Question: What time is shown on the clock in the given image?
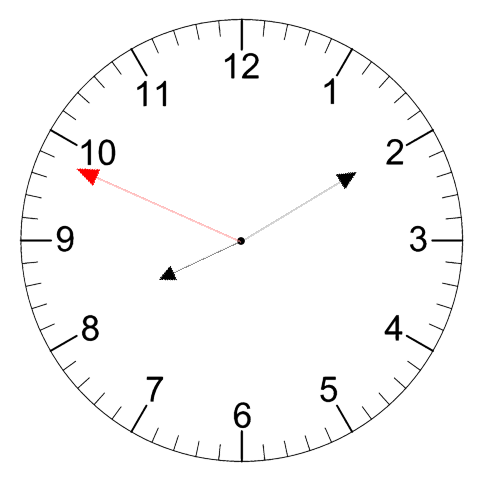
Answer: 08:09:49